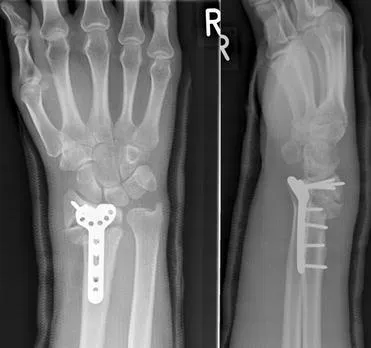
Radiographs at 6 weeks after the second revision procedure (with bone graft).
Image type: radiology (x_ray)